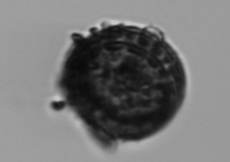
Label: Coscinodiscus